Interaction volume radius: 10 \u00c5
Interaction volume height: 15 \u00c5
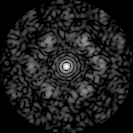
Disorder parameter: 0.6855